Chest X-ray:
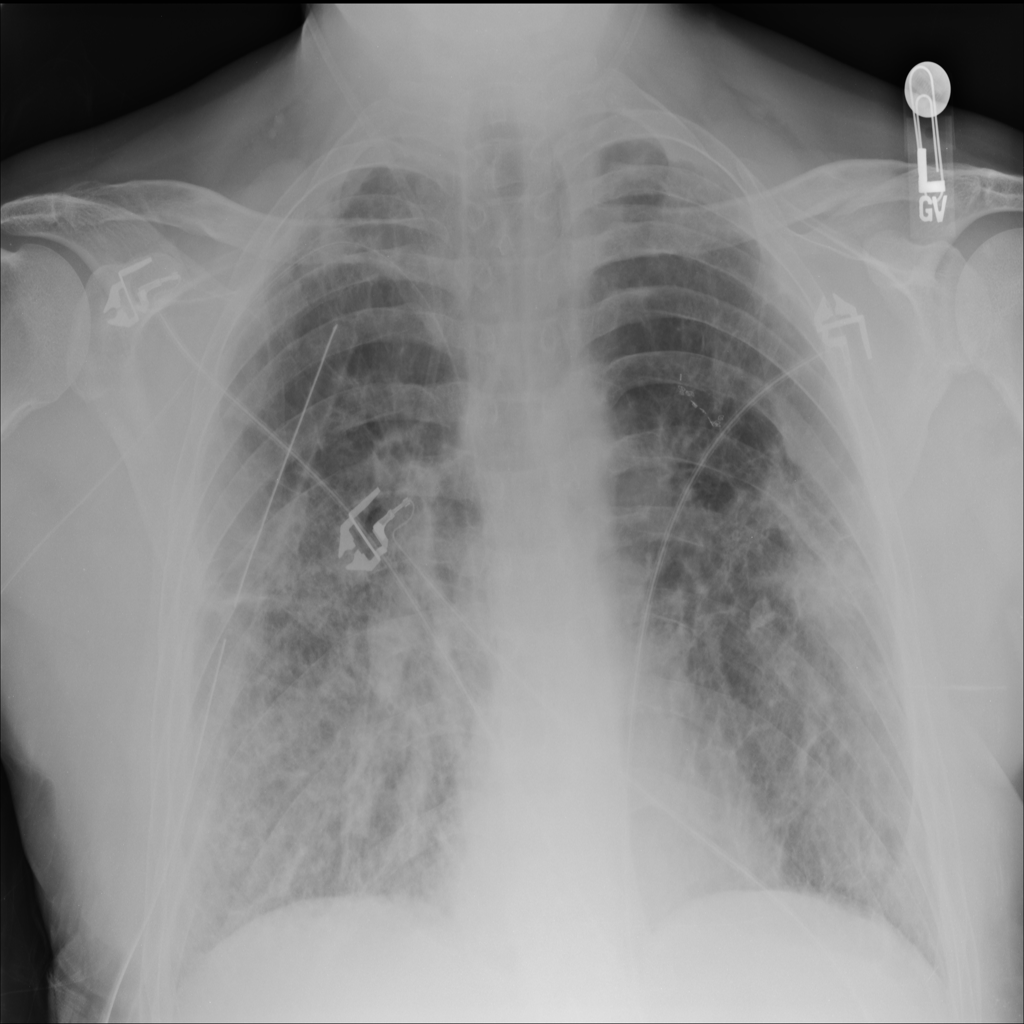
Findings: Fibrosis, Consolidation, Effusion
No abnormal finding: no